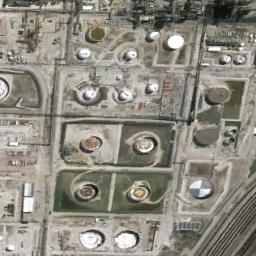
Label: storage tanks